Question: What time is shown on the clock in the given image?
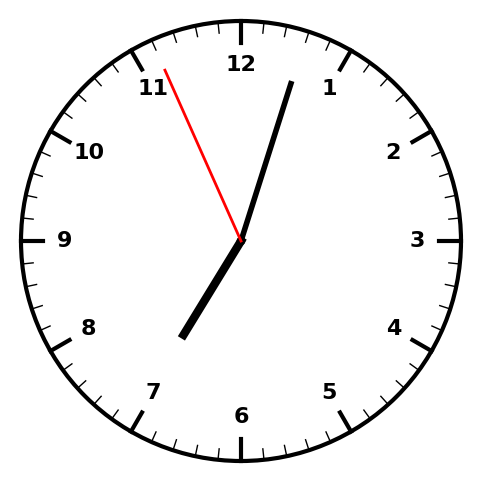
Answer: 07:02:56